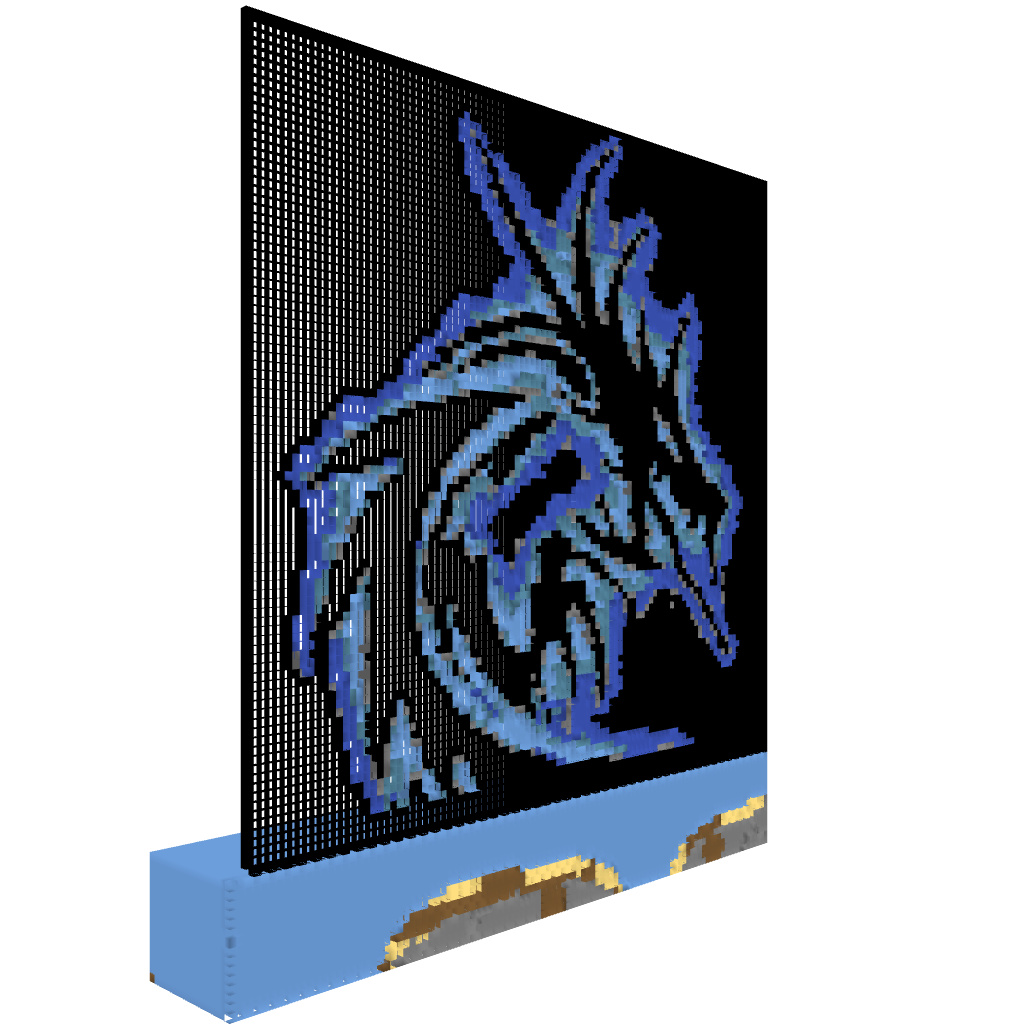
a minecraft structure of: Blue Dragon pixel high quality